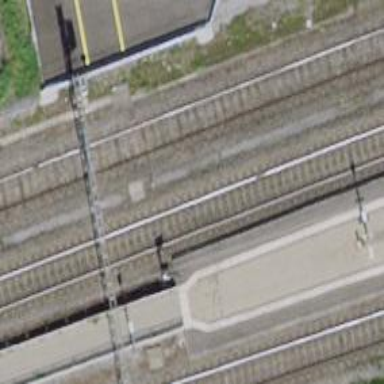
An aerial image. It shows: Railway signal.